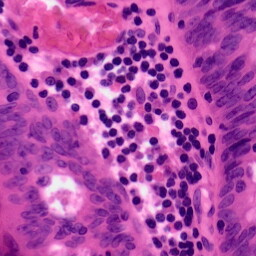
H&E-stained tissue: Colon